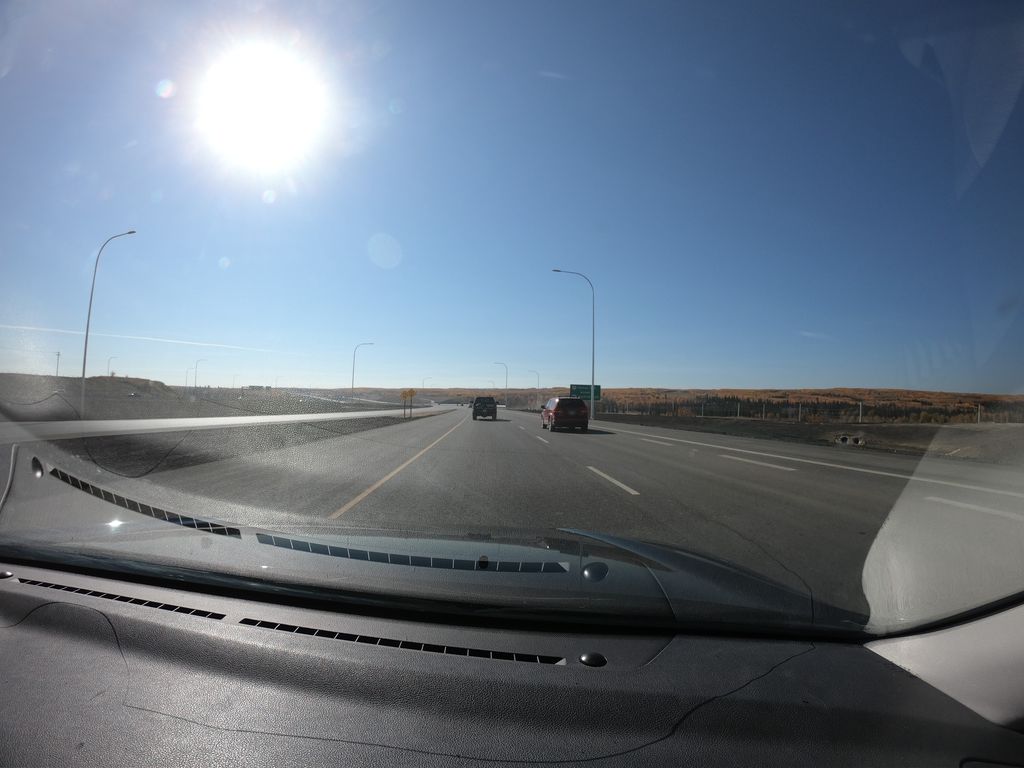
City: calgary